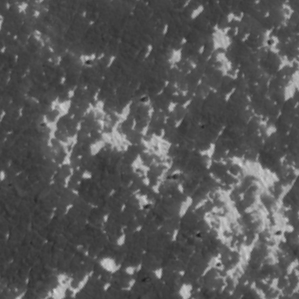
Label: frost